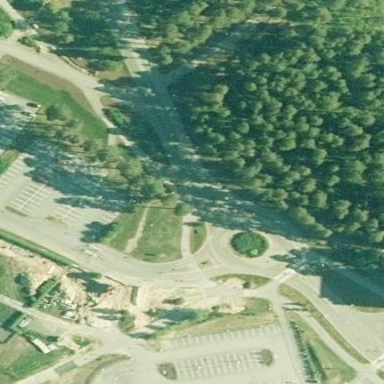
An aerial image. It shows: Park.